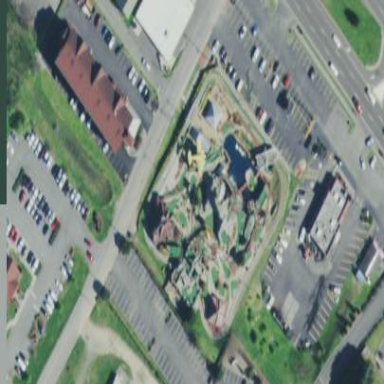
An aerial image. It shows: Miniature golf leisure land.